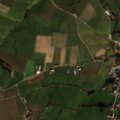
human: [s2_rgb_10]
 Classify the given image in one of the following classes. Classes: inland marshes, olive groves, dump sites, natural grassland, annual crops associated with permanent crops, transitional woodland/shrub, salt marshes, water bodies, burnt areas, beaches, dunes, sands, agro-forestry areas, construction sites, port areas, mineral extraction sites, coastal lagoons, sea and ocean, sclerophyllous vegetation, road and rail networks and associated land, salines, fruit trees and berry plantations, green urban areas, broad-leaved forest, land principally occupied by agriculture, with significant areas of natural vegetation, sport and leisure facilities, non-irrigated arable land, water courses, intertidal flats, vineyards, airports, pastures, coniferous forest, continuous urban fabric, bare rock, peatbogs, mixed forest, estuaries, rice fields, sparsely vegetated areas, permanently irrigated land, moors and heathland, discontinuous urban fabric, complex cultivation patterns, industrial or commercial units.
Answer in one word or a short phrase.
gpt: discontinuous urban fabric, pastures, complex cultivation patterns, land principally occupied by agriculture, with significant areas of natural vegetation